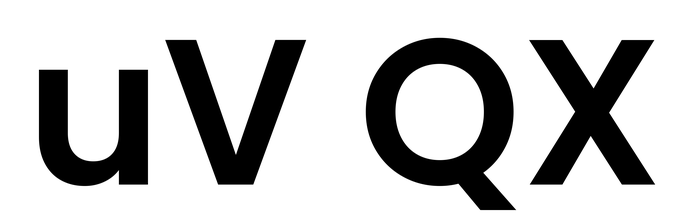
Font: Poppins-SemiBold